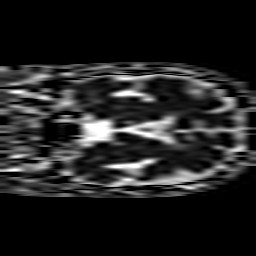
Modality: ADC
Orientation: coronal
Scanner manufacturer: ge
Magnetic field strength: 1.5 T
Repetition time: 7.5 s
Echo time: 0.0964 s